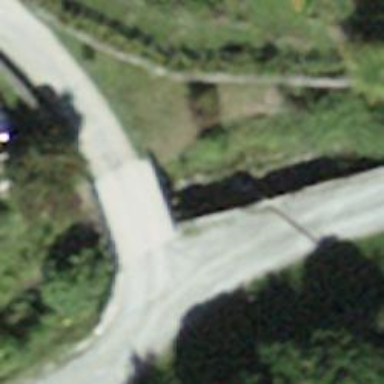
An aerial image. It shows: Service road with grade 1 tracktype.